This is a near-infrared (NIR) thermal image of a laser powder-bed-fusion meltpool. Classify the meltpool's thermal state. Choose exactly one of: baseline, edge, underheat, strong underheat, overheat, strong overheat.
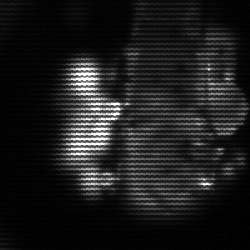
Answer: strong underheat